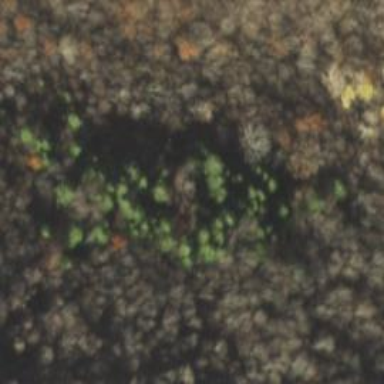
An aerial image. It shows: The tree has evergreen needle-leaved leaves.